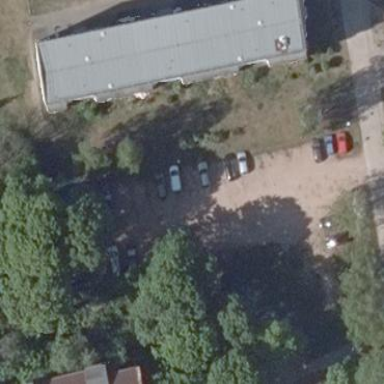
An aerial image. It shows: Parking area with surface.